Question: I have a collapsible sets with 7 elements. It works fine. When I try to change the header of the each collapsible items, it changes the header but removes the collapsible styles.
Did someone come across such issues??

please find my code below.
jQuery
'''
$('#MonColHead').text("Monday "+pad2((dateArray[0].getMonth()+1))+"-"+pad2(dateArray[0].getDate()));
$('#collapReadOnlyProj').selectmenu('refresh');
'''
The html
'''
<div data-role="collapsible-set" id="collapReadOnlyProj">
<div data-role="collapsible">
<h3 id="MonColHead">Monday</h3>
<table align="center">
<tr><th>Hours</th><th>Minutes</th></tr>
<tr><td><input type="number" name="name" id="name" value="" /> </td><td><input type="number" name="name" id="name" value="" /></td></tr>
</table>
<div data-role="fieldcontain">
<label for="textarea">External Notes</label>
<textarea name="textarea" id="textarea" style="min-height:120px"></textarea>
</div>
<div data-role="fieldcontain">
<label for="textarea">Internal Notes</label>
<textarea name="textarea" id="textarea" style="min-height:120px"></textarea>
</div>
</div>
<div data-role="collapsible">
<h3 id="SunColHead">Sunday</h3>
<table align="center">
<tr><th>Hours</th><th>Minutes</th></tr>
<tr><td><input type="number" name="name" id="name" value="" /> </td><td><input type="number" name="name" id="name" value="" /></td></tr>
</table>
<div data-role="fieldcontain">
<label for="textarea">External Notes</label>
<textarea name="textarea" id="textarea" style="min-height:120px"></textarea>
</div>
<div data-role="fieldcontain">
<label for="textarea">Internal Notes</label>
<textarea name="textarea" id="textarea" style="min-height:120px"></textarea>
</div>
</div>
</div>
'''
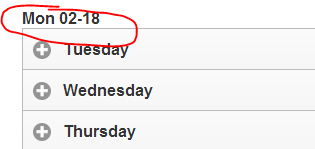
Answer: Instead of
'''
$('#MonColHead').text("Monday "+pad2((dateArray[0].getMonth()+1))+"-"+pad2(dateArray[0].getDate()));
$('#collapReadOnlyProj').selectmenu('refresh');
'''
try this
'''
$('#MonColHead .ui-btn-text').text("Monday "+pad2((dateArray[0].getMonth()+1))+"-"+pad2(dateArray[0].getDate()));
'''